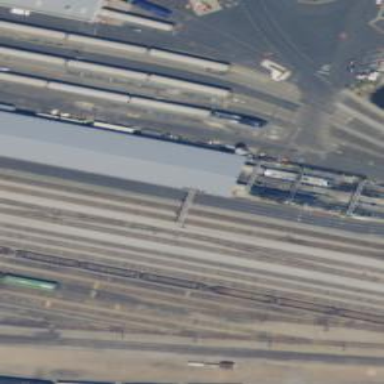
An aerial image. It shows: Railway signal.